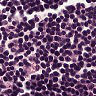
Metastatic tissue present: no